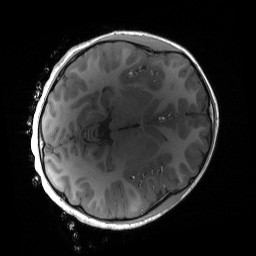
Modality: T1w
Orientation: axial
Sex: female
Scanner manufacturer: siemens
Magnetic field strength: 3 T
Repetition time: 1.9 s
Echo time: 0.00243 s